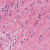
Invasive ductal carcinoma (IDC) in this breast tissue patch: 0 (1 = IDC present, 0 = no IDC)